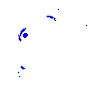
Particle: electron